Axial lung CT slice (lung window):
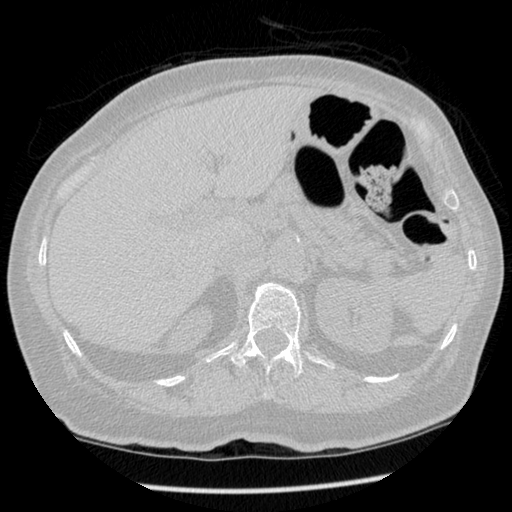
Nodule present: no